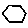
Label: hexagon